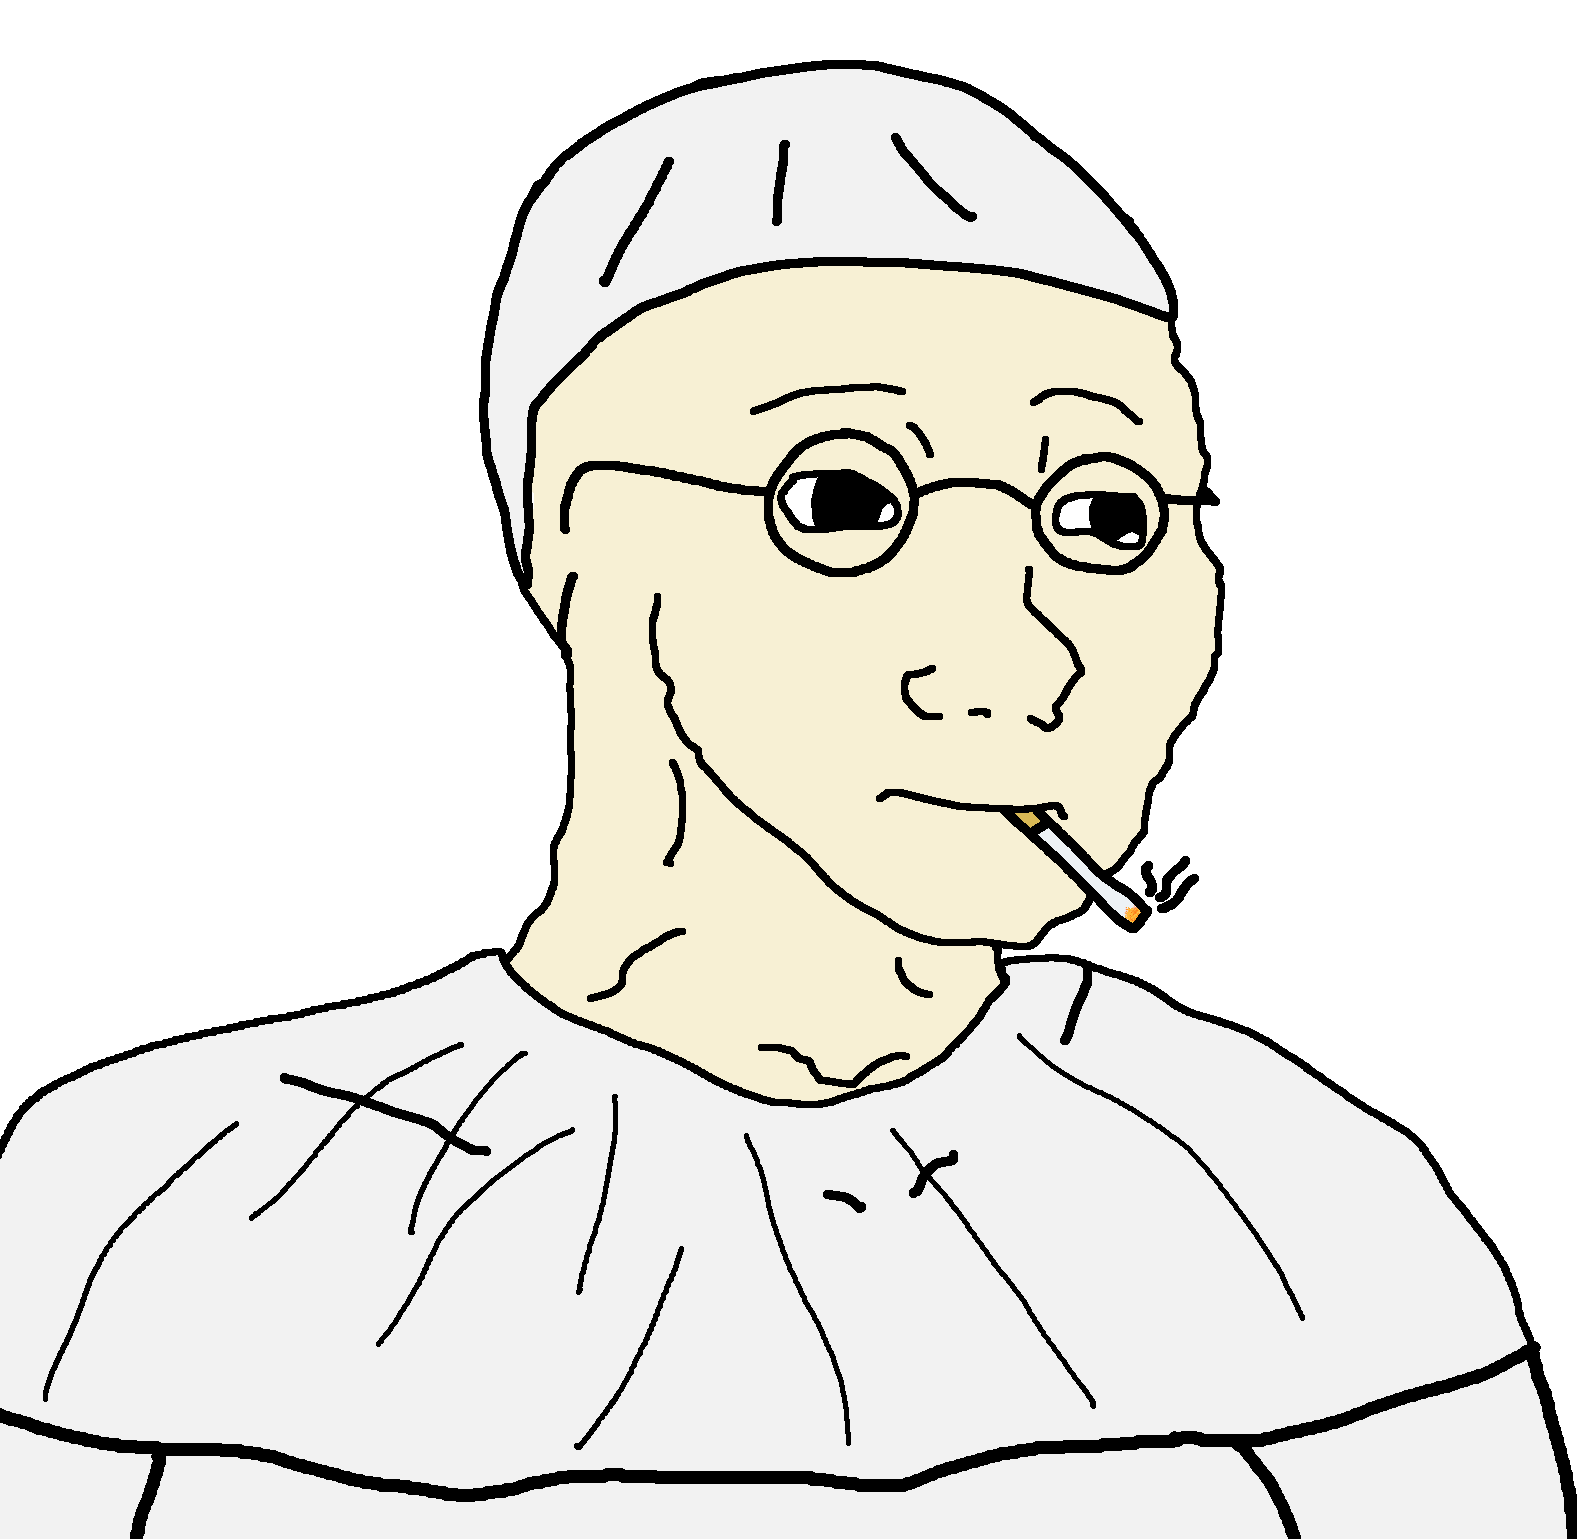
Label: 5_Doomer